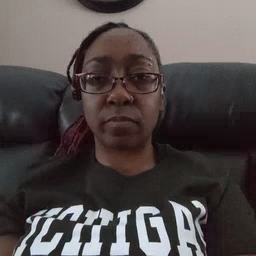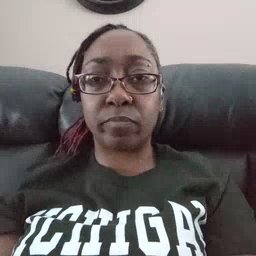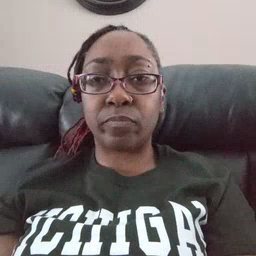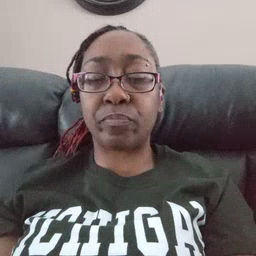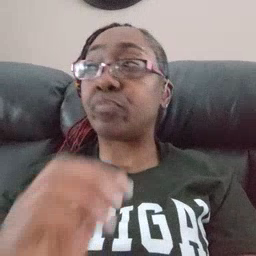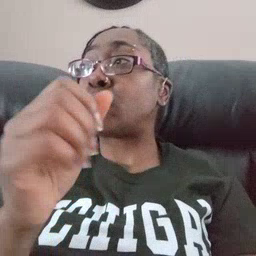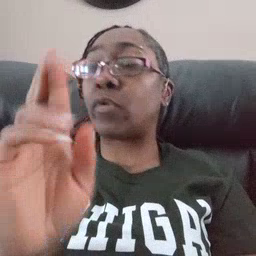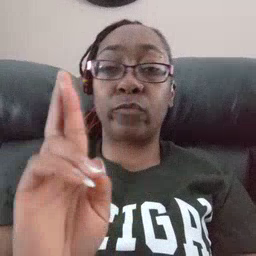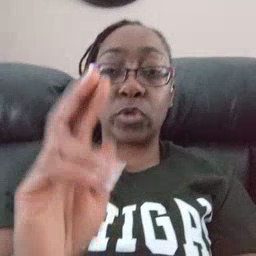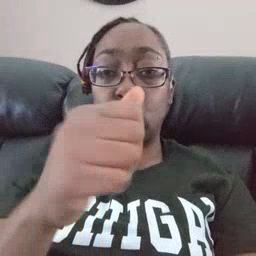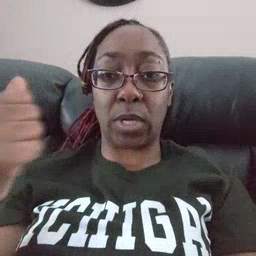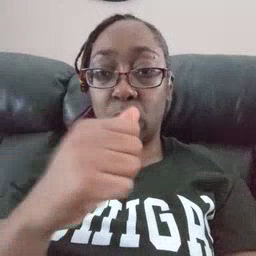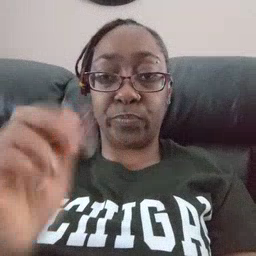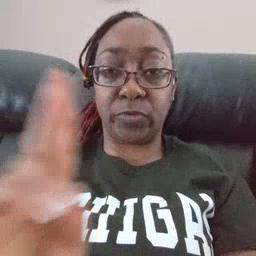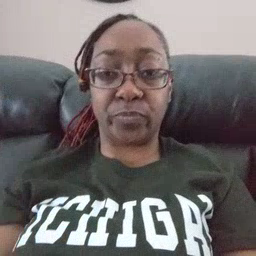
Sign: refrigerator